Question: :
I want to focus on that textbox when the user clicks on the label next to the text box , also I have to use this event "PreviewMouseLeftButtonUp" for label

:
'''
<Window.Resources>
<Storyboard x:Key="OnLabelCLick">
<BooleanAnimationUsingKeyFrames Storyboard.TargetProperty="FocusManager.FocusedElement" Storyboard.TargetName="text22">
<DiscreteBooleanKeyFrame KeyTime="0" Value="True"/>
</BooleanAnimationUsingKeyFrames>
</Storyboard>
</Window.Resources>
<Window.Triggers>
<EventTrigger RoutedEvent="UIElement.PreviewMouseLeftButtonUp" SourceName="LBL1">
<BeginStoryboard Storyboard="{StaticResource OnLabelCLick}"/>
</EventTrigger>
</Window.Triggers>
<Grid>
<Label Content="Label" x:Name="LBL1" HorizontalAlignment="Left" Margin="210,200,0,0" VerticalAlignment="Top" Height="95" Width="370" Cursor="Hand" Background="#FF1B1B1C" Foreground="White"/>
<TextBox x:Name="text22" HorizontalAlignment="Left" Height="70" Margin="210,85,0,0" TextWrapping="Wrap" Text="TextBox" VerticalAlignment="Top" Width="360" RenderTransformOrigin="0.5,0.5" HorizontalContentAlignment="Center" VerticalContentAlignment="Center">
</TextBox>
</Grid>
'''
when I click on the label :
> System.InvalidOperationException: 'Cannot resolve all property references in the property path 'FocusManager.FocusedElement'. Verify that applicable objects support the properties.'
I want to do all thing only in XAML
How can I do that ?
Please help
Reference : <URL>
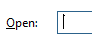
Answer: You can use an AttachedProperty for this
'''
using System.Windows;
using System.Windows.Controls;
namespace WpfApp4.Extensions // may be different in your application!
{
public class FocusHandling : DependencyObject
{
public static Control GetFocusControl(Label obj)
{
return (Control)obj.GetValue(FocusControlProperty);
}
public static void SetFocusControl(Label obj, Control value)
{
obj.SetValue(FocusControlProperty, value);
}
// Using a DependencyProperty as the backing store for FocusControl. This enables animation, styling, binding, etc...
public static readonly DependencyProperty FocusControlProperty =
DependencyProperty.RegisterAttached("FocusControl", typeof(Control), typeof(FocusHandling), new PropertyMetadata(null, FocusControlChanged));
private static void FocusControlChanged(DependencyObject d, DependencyPropertyChangedEventArgs e)
{
if (d is Label label)
{
if (e.OldValue is not null && e.NewValue is null)
label.MouseLeftButtonUp -= Label_MouseLeftButtonUp;
if (e.OldValue is null && e.NewValue is not null)
label.MouseLeftButtonUp += Label_MouseLeftButtonUp;
}
}
private static void Label_MouseLeftButtonUp(object sender, System.Windows.Input.MouseButtonEventArgs e)
{
if (sender is Label label)
{
var focusControl = GetFocusControl(label);
if (focusControl.Focusable)
focusControl.Focus();
}
}
}
}
'''
and in your XAML
'''
<Window
...
xmlns:extensions="clr-namespace:WpfApp4.Extensions" <!-- may be different in your application -->
...>
<Grid>
<Label
extensions:FocusHandling.FocusControl="{x:Reference text22}"
x:Name="LBL1"
Width="370"
Height="95"
Margin="210,200,0,0"
HorizontalAlignment="Left"
VerticalAlignment="Top"
Background="#FF1B1B1C"
Content="Label"
Cursor="Hand"
Foreground="White" />
<TextBox
x:Name="text22"
Width="360"
Height="70"
Margin="210,85,0,0"
HorizontalAlignment="Left"
VerticalAlignment="Top"
HorizontalContentAlignment="Center"
VerticalContentAlignment="Center"
RenderTransformOrigin="0.5,0.5"
Text="TextBox"
TextWrapping="Wrap" />
</Grid>
</Window>
'''